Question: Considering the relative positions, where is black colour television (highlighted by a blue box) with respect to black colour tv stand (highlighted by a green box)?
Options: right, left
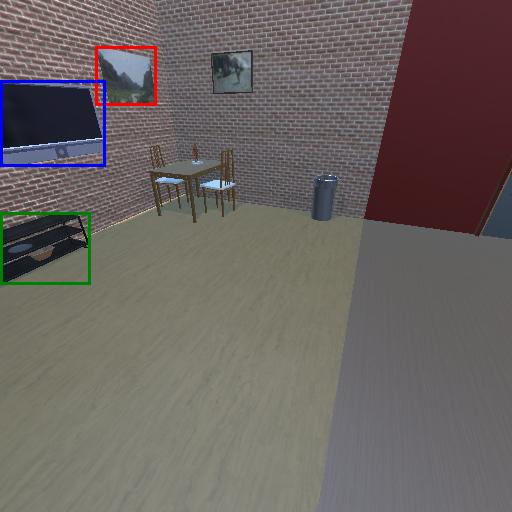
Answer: right